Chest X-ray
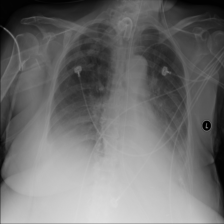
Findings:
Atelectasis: negative
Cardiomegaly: negative
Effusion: negative
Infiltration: negative
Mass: negative
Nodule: negative
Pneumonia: negative
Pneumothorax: negative
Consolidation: negative
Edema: negative
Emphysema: negative
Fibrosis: negative
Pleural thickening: negative
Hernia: negative